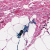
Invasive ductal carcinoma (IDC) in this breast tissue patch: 0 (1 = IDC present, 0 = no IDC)